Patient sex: F
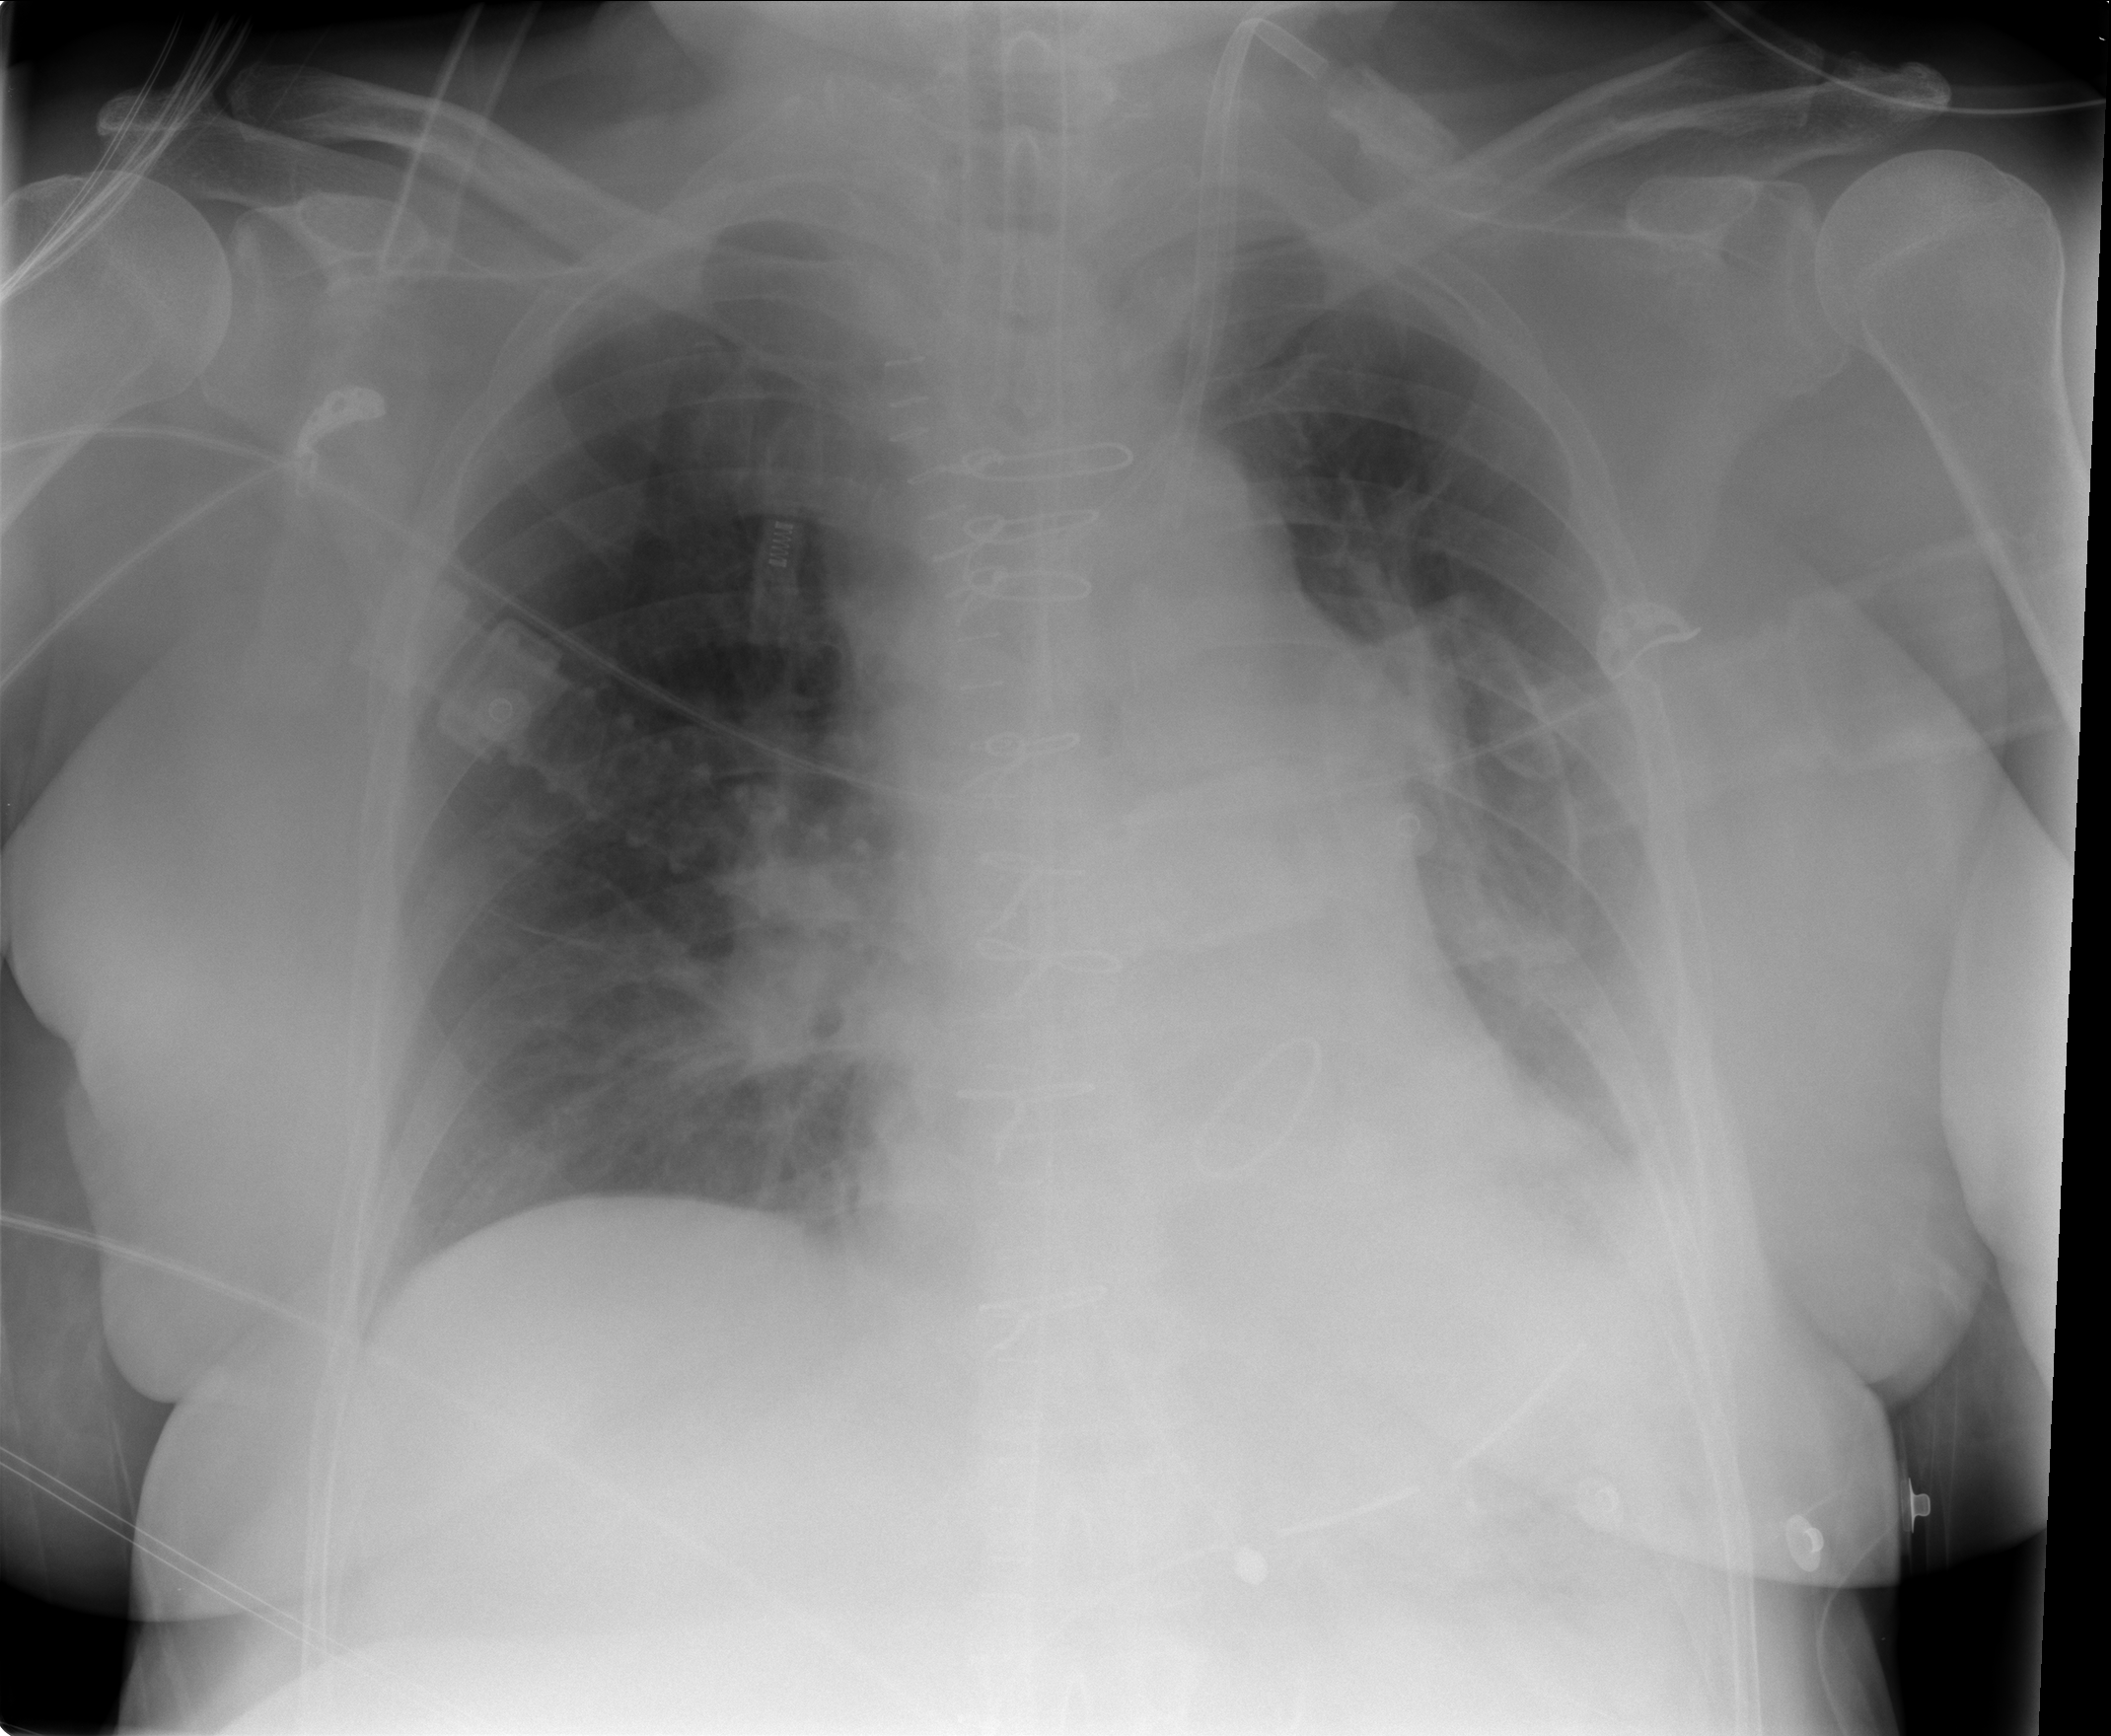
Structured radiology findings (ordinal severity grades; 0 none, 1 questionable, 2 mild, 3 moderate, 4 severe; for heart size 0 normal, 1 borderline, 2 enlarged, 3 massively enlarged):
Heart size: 1
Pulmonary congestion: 0
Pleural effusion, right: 0
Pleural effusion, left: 2
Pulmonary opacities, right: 0
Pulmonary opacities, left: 0
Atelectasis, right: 0
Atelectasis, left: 2